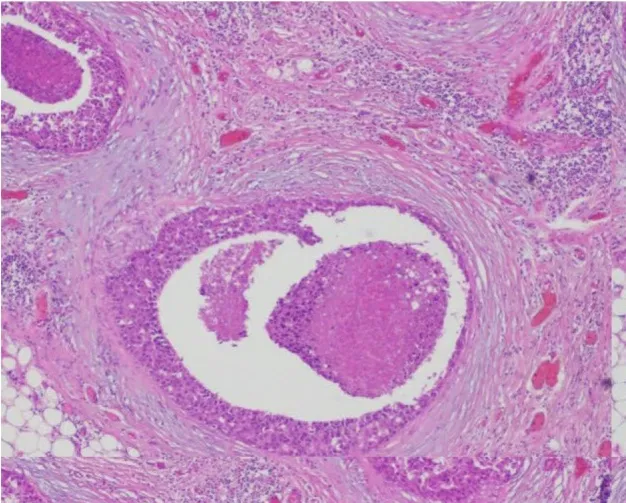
(A,B) Images coupe de biopsie. Biopsy concluded to a ductal multicentric carcinoma in situ, nuclear grade 2-3, HER2 (+), ER, and PRG (-), classification as B5a. Microscopic examination of the specimen using H&E staining. (B) Single groups of Paget's cells with vesicular nuclei and prominent nucleoli (magnification, x400).
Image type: pathology (h&e)